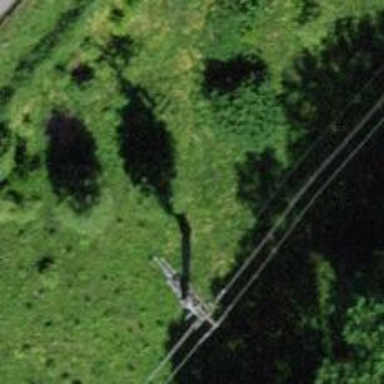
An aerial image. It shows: Power line is depicted.